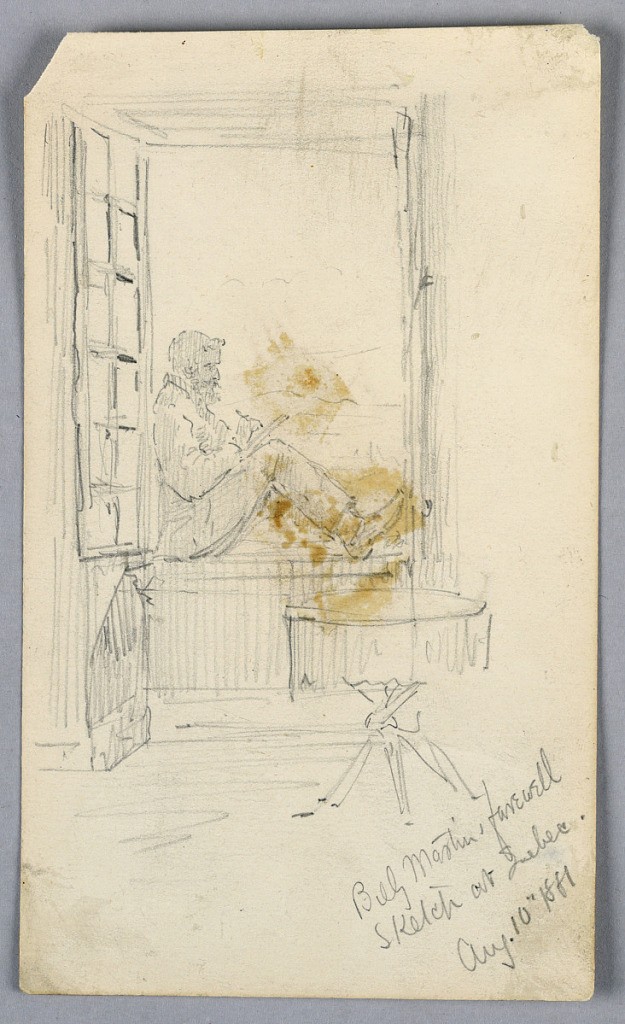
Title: Billy Martin – Farewell Sketch at Quebec
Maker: Arnold William Brunner, American, 1857–1925
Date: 1881
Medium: Graphite on paper
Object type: Drawing
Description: Profile of bearded man seated, facing right, by an open window, sketching; lower right, round table.